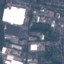
Label: Industrial